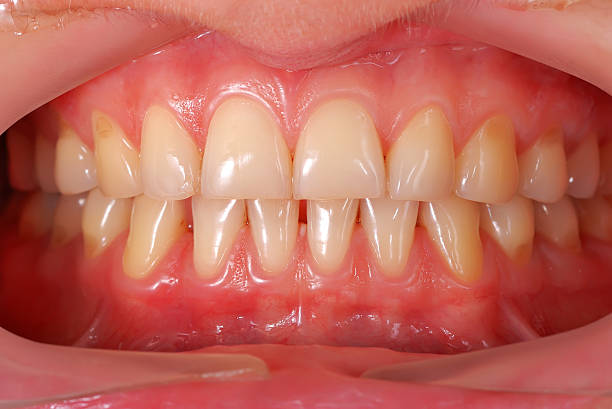
Condition: Gingivitis